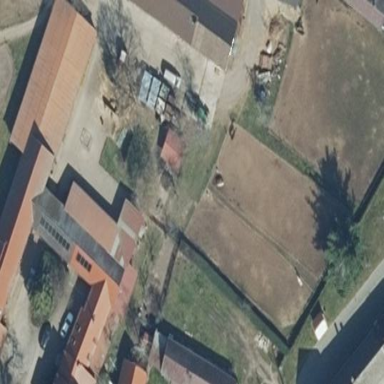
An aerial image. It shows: Farmyard area.